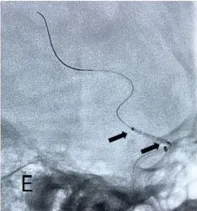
(E) Willis covered stent (WCS) accessed to aneurysm neck smoothly.
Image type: radiology (x_ray)